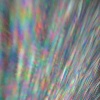
Label: sunburn